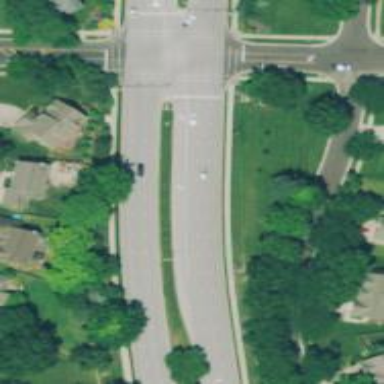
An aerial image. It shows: Dash road marking.